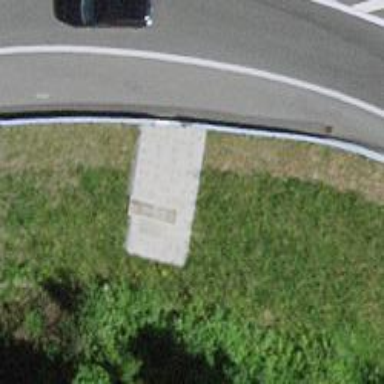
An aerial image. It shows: Street cabinet used for traffic control.